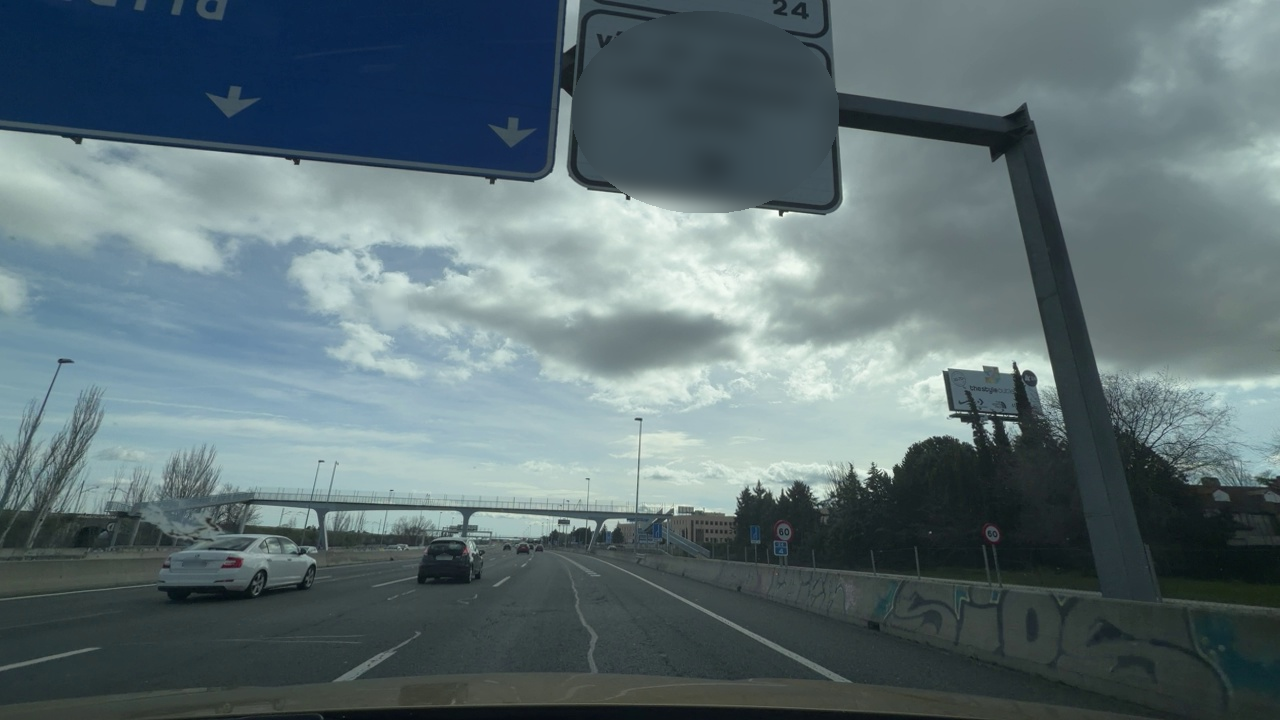
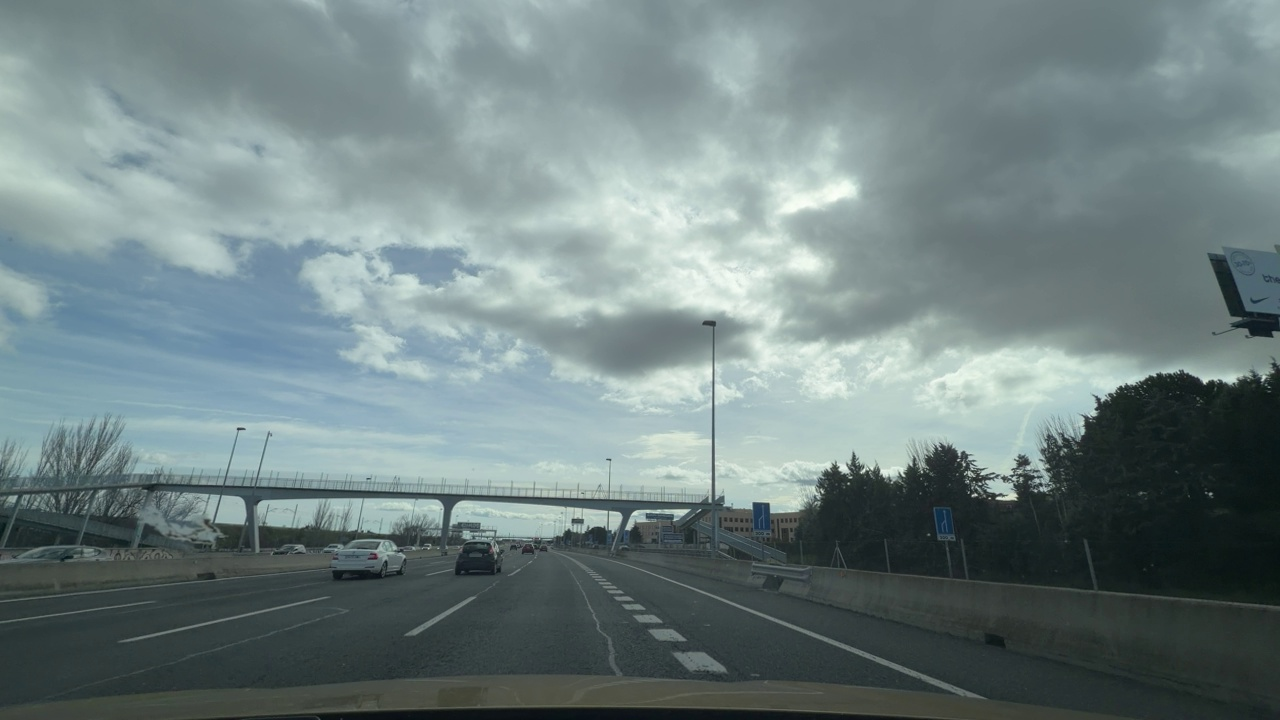
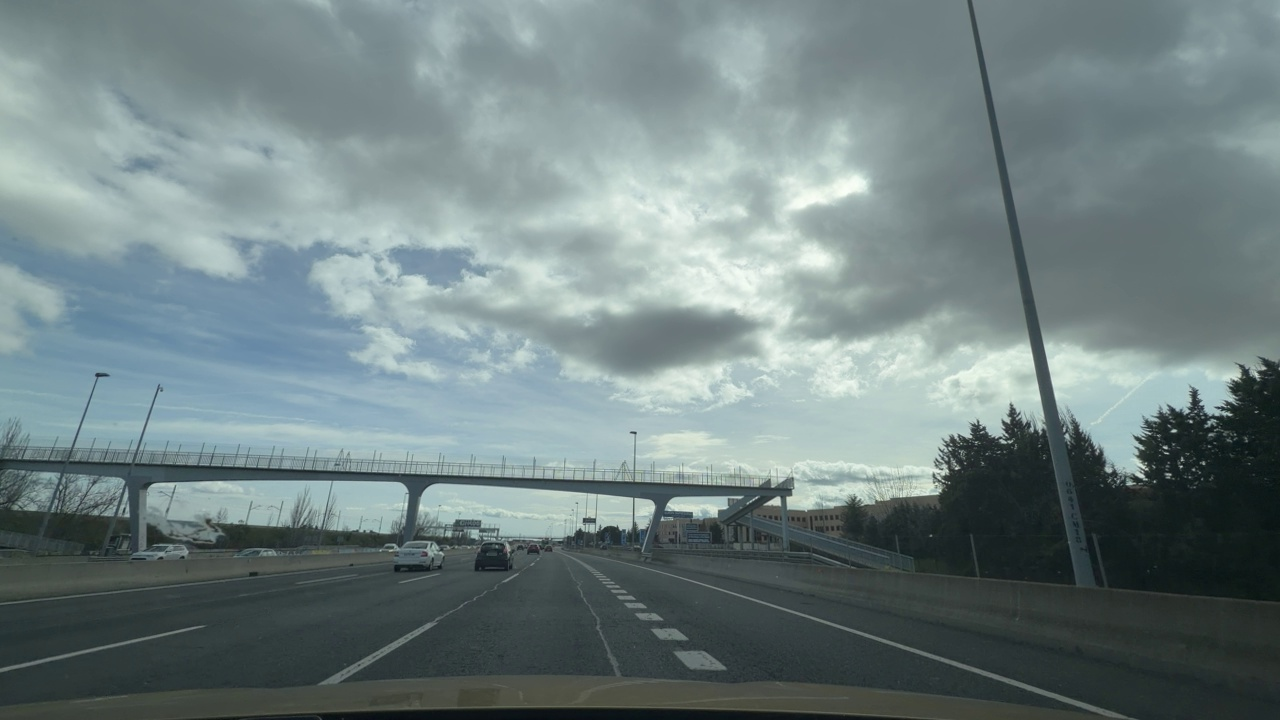
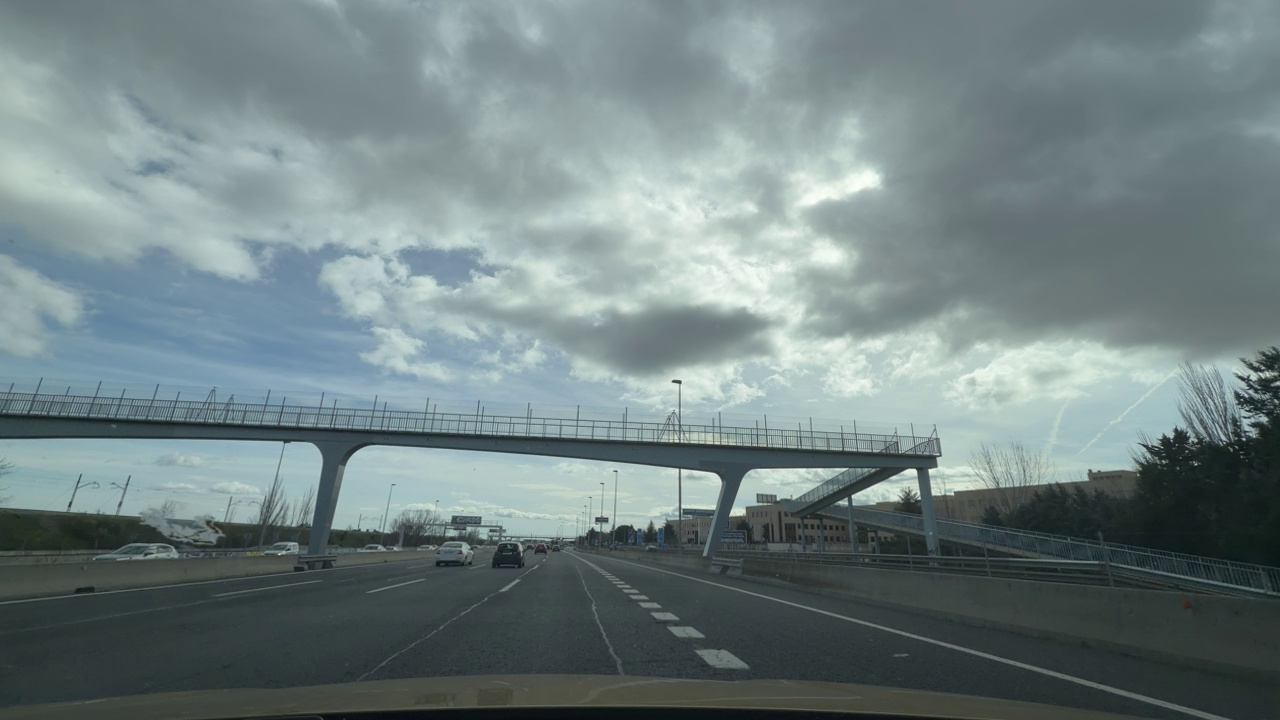
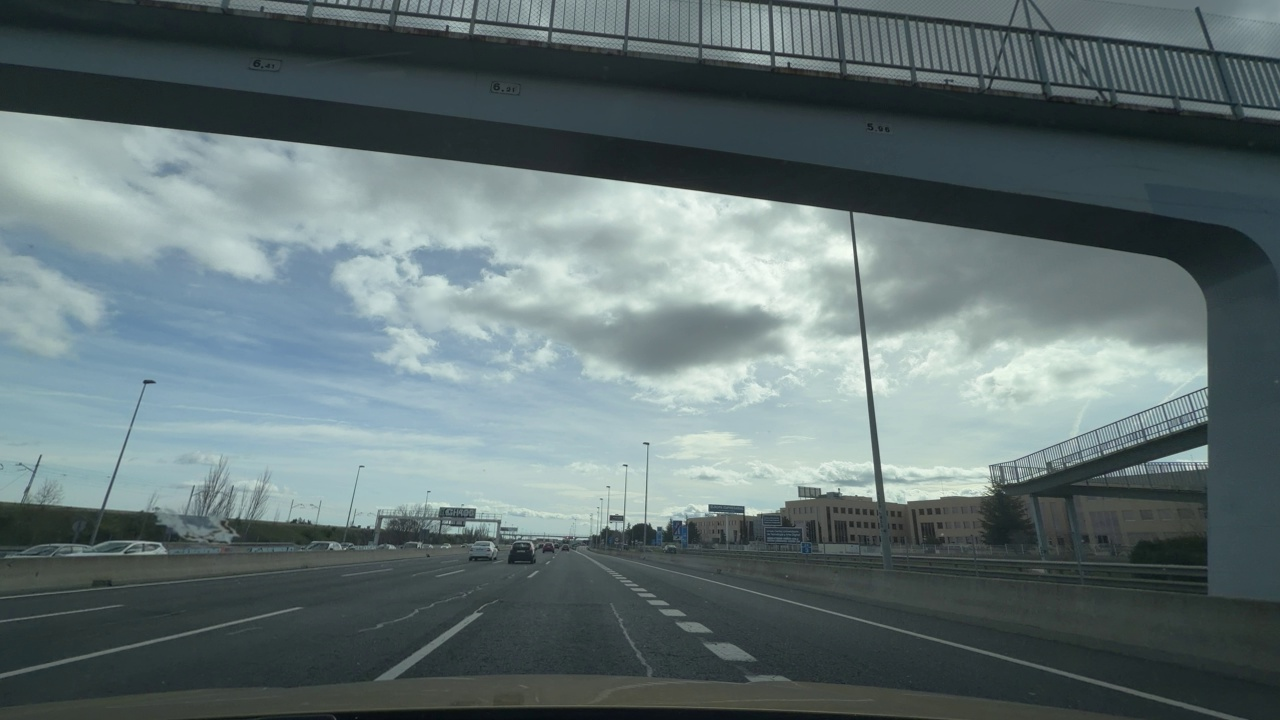
Situation: empty
Question: Is any vehicle or pedestrian crossing the path of the ego vehicle from a different direction?
Answer: No
Reasoning: Vehicle on the highway

Situation: empty
Question: Is there a vehicle ahead in the ego lane traveling in the same direction as the ego vehicle?
Answer: Yes
Reasoning: vehicle ahead on ego lane

Situation: empty
Question: Is there any crossing object in the ego lane ahead?
Answer: No
Reasoning: No crossing objects

Situation: empty
Question: Are vehicles present on the right side of the ego lane?
Answer: No
Reasoning: No vehicles on the right side